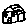
Label: house